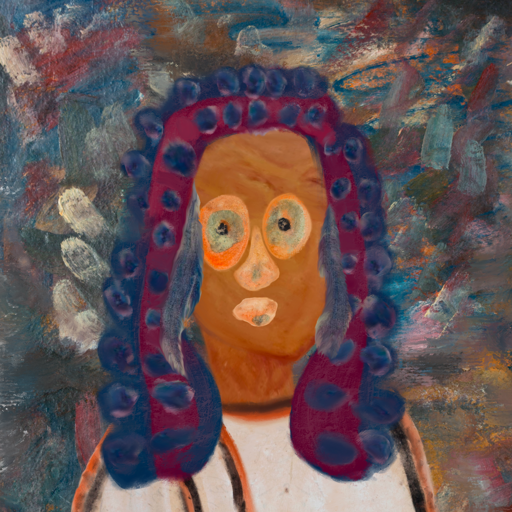
Background: Boggyland, Head And Neck Front: Pious_Lady, Face Front: Childish, Bust: Roy_Bahadur, Hair Front: Hill_Girl, Head Accessory: Blank, Second Necklace: Blank, Necklace: Blank, Baby: Blank